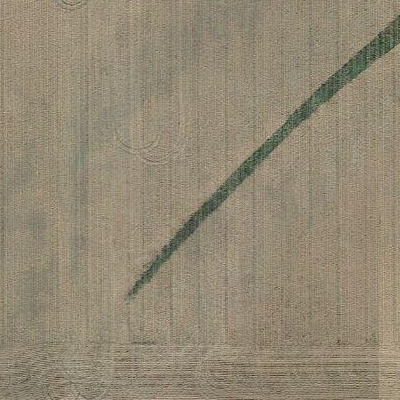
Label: bField